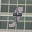
Label: 9